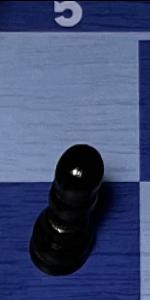
Label: Pawn_Black